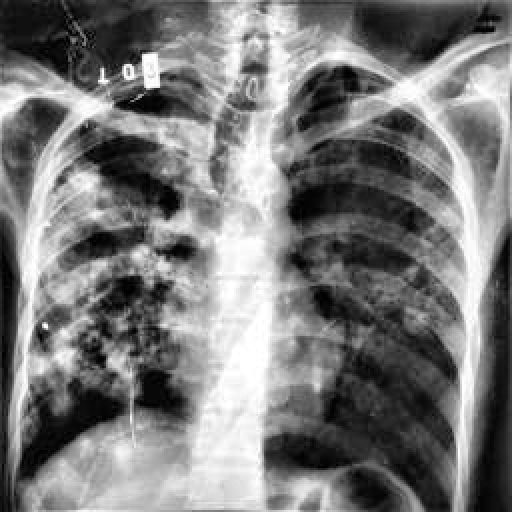
Finding: TUBERCULOSIS